Field crop: maize
Growth stage: 1
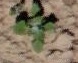
Species: chenopodium